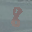
Label: 8